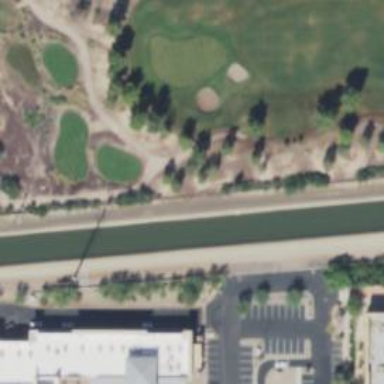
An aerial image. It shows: Service road designated as golf cart path.